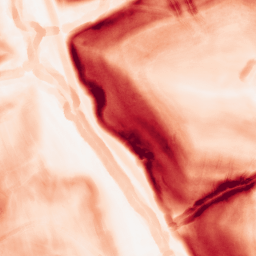
Category: morphological
Decomposition family: morphological_gradient
Decomposition parameters: size: 5
shape: disk
Upsampling method: cubic_catmull_rom
Upsampling parameters: scale: 8
Upsampling scale: 8